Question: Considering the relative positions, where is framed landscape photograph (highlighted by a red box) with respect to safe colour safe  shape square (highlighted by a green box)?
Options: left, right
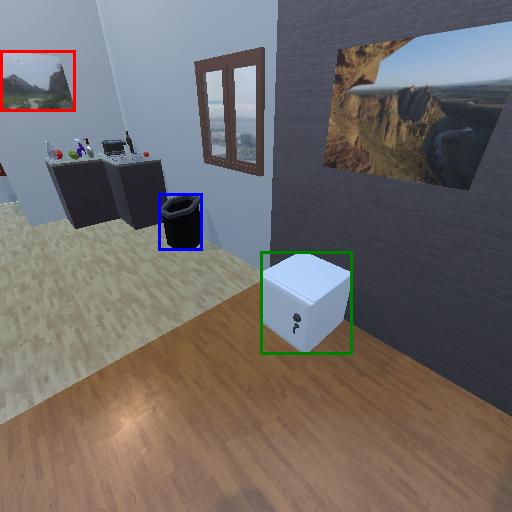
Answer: left